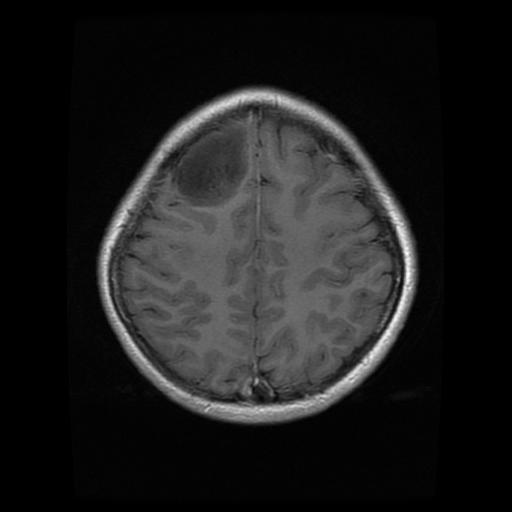
Label: glioma